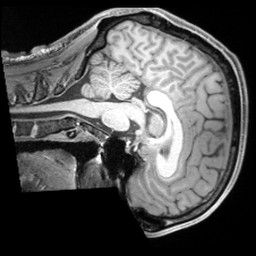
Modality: T1w
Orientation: sagittal
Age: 34
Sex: male
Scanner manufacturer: siemens
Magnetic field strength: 3 T
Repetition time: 2.2 s
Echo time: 0.00218 s